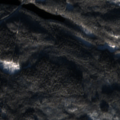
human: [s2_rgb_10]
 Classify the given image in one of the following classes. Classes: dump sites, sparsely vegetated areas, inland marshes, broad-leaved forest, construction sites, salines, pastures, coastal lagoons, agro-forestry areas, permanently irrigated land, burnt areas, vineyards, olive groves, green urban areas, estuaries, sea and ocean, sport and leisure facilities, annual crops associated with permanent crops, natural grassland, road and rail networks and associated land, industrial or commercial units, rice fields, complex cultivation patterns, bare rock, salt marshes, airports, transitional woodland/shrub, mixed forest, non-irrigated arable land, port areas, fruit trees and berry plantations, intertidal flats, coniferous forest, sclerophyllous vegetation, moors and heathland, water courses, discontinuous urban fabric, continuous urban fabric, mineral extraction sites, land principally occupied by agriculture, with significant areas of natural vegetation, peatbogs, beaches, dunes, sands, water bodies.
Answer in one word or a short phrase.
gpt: coniferous forest, mixed forest, transitional woodland/shrub, water bodies